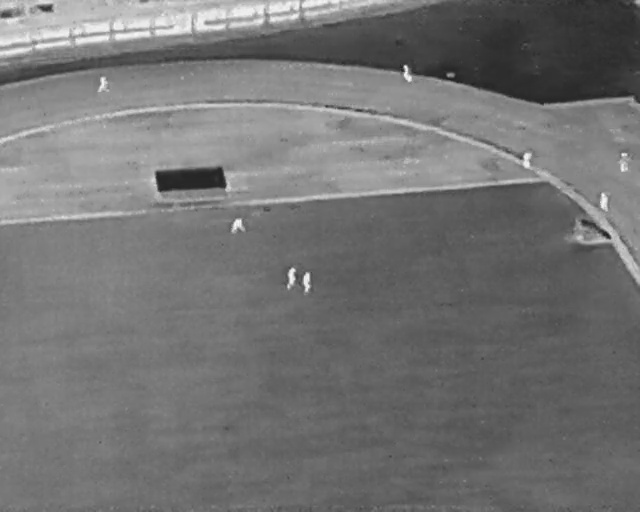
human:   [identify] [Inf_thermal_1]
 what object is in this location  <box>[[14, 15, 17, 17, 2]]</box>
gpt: <ref>1 medium person at the top left</ref>

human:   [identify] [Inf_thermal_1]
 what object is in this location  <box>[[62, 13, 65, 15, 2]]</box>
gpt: <ref>1 medium person at the top</ref>